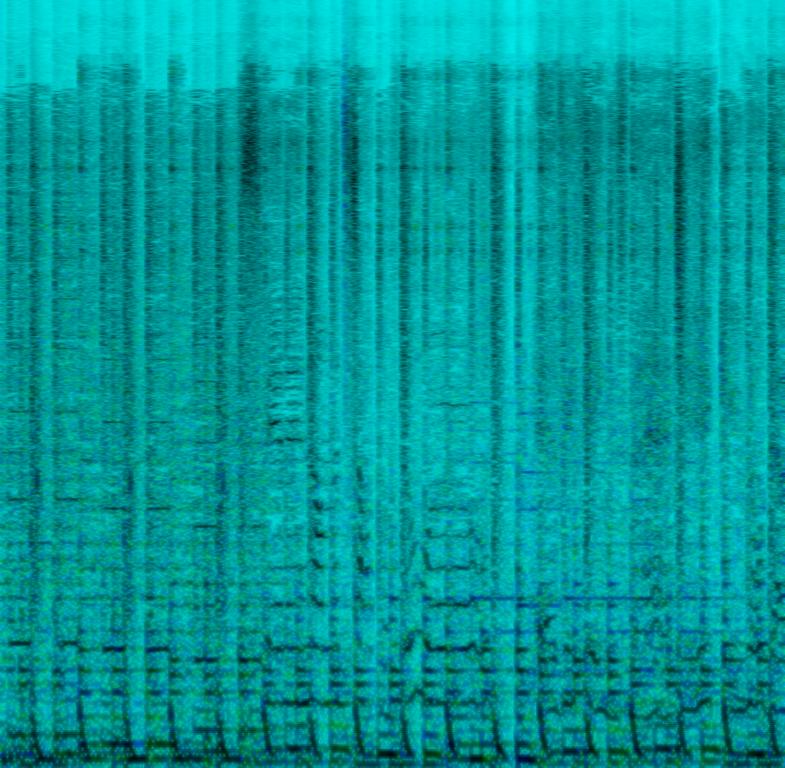
The low quality recording features a pop song that consists a passionate female lead vocal, alongside harmonizing female vocal, singing over groovy synth bas, claps, shimmering hi hats, punchy "4 on the floor" kick pattern, electric guitar melody and short groovy synth keys chords. It sounds energetic, groovy and addictive. The recording is noisy.